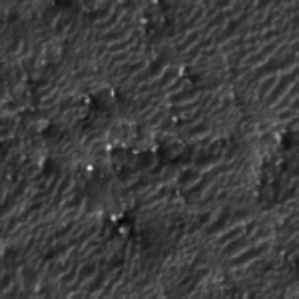
Label: frost